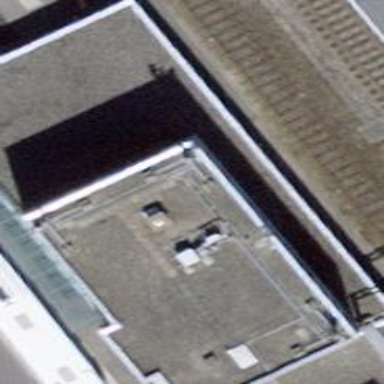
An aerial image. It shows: Train station building.